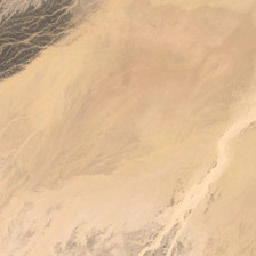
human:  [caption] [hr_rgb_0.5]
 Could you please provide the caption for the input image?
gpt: There is nothing in the desert.

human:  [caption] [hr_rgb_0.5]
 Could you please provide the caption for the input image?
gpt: There is nothing in the desert.

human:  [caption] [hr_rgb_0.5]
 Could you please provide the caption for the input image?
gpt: There is nothing in the desert.

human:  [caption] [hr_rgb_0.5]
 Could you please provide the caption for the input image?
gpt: There is nothing in the desert.

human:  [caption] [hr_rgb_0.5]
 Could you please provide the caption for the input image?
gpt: There is nothing in the desert.